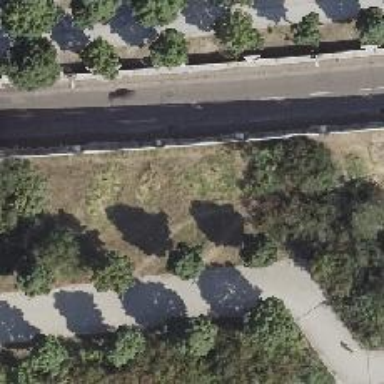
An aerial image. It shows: Deciduous park with broadleaved trees.